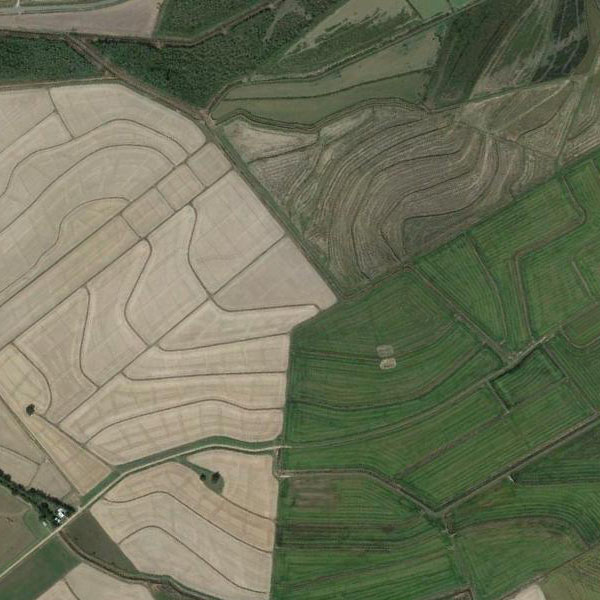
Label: Farmland